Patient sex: M
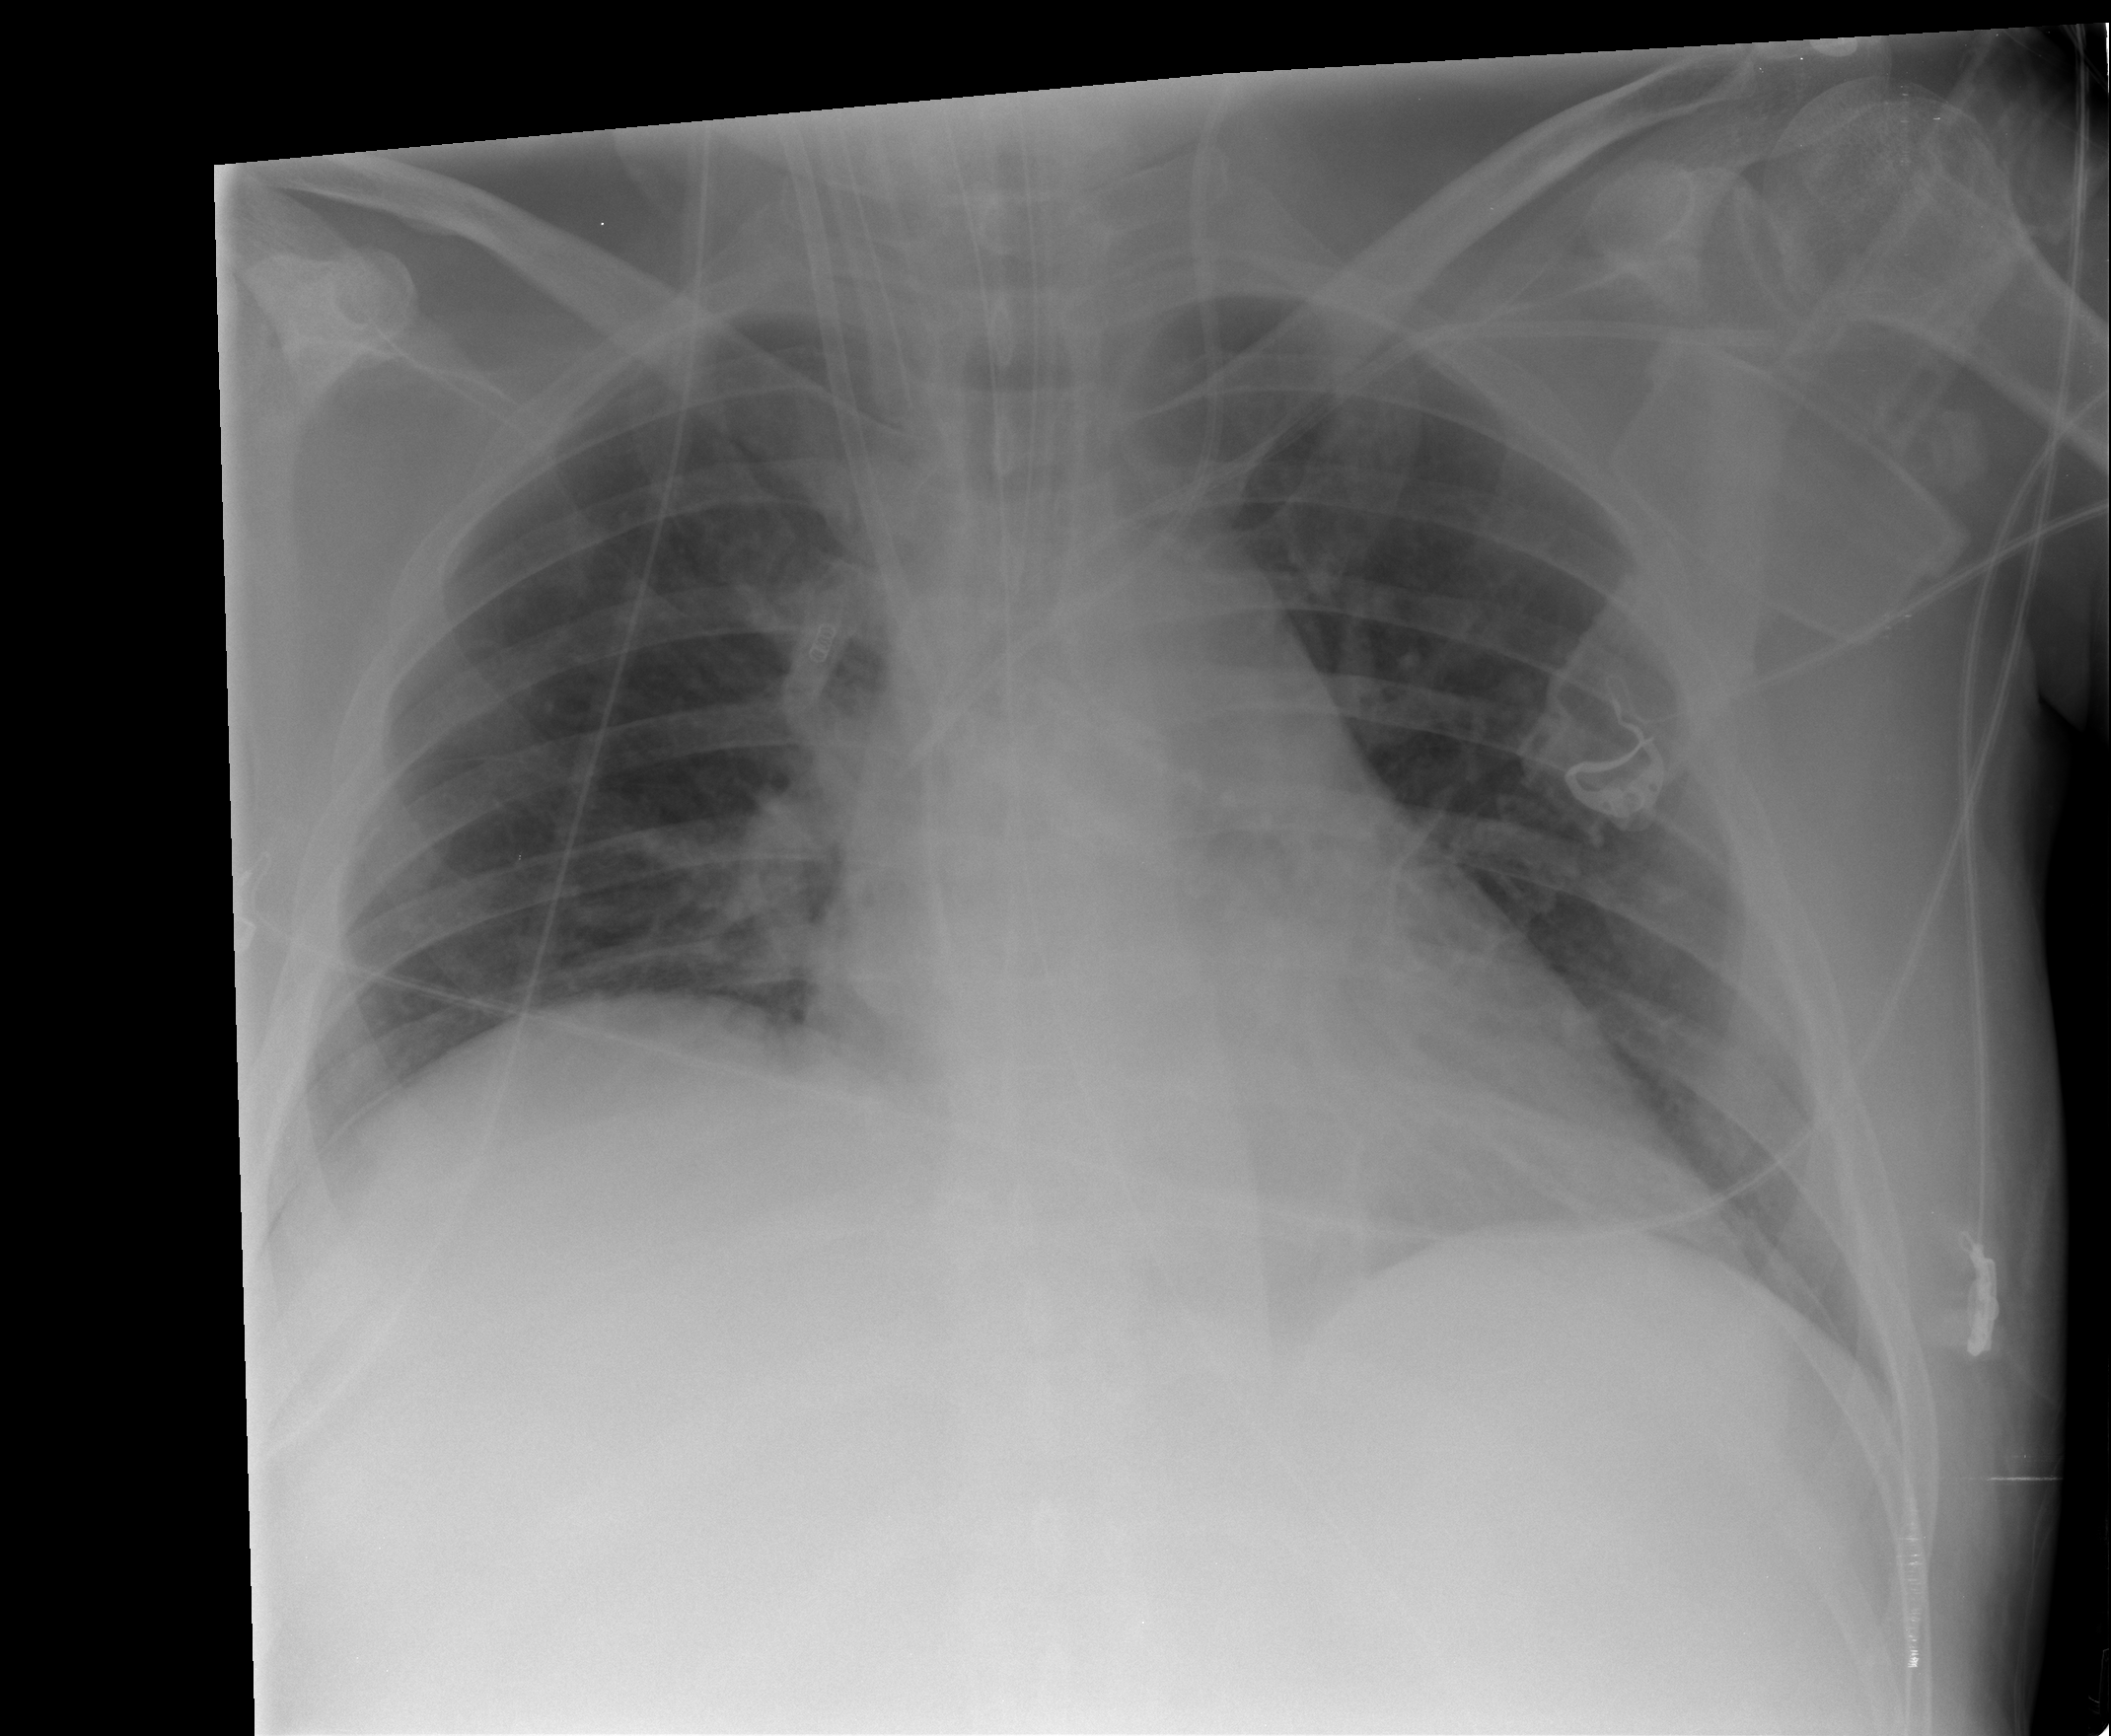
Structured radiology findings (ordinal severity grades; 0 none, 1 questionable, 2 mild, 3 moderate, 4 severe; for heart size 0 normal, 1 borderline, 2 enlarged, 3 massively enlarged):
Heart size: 1
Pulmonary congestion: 1
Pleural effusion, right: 0
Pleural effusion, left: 0
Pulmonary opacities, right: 0
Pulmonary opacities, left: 0
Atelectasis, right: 1
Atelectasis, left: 1